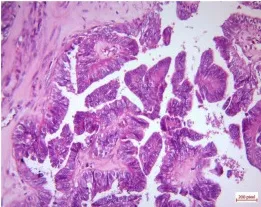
Showing micropapillary pattern (x40).
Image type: pathology (h&e)